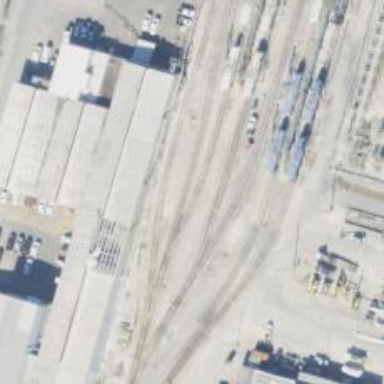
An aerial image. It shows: Railway spur service.